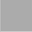
Piece: xx